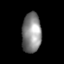
Tissue: lung
Cell type: Epithelial cells
Senescence score: 0.2317
Nuclear area (px): 759
Mean DAPI intensity: 134.029